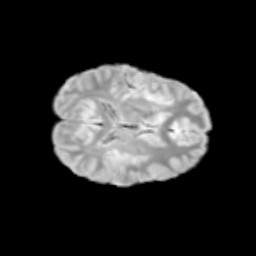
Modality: T2w
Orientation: axial
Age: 9
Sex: male
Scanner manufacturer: siemens
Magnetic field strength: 3 T
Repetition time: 3.8 s
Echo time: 0.07 s